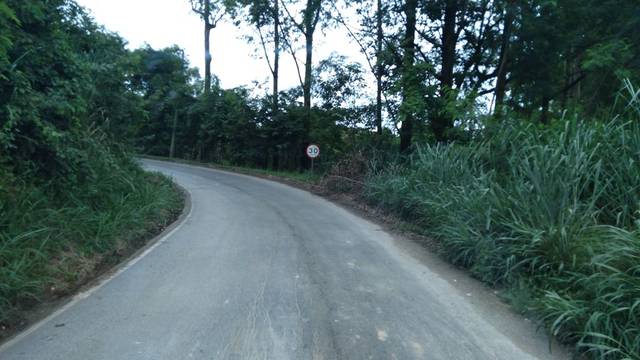
Region: Brazil
Coordinates: -19.877, -43.858